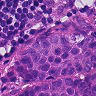
Metastatic tissue present: yes